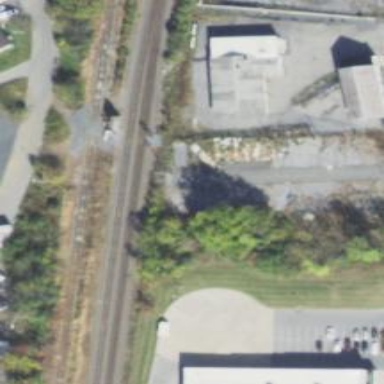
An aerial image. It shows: Railway siding for service.